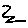
Label: zigzag